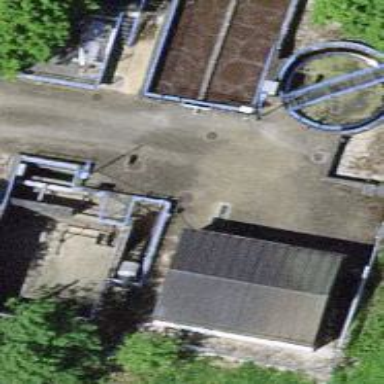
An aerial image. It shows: Wastewater plant.